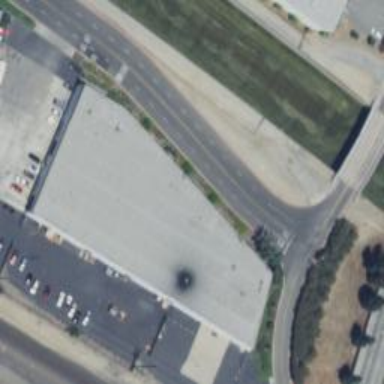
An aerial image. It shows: Warehouse building.